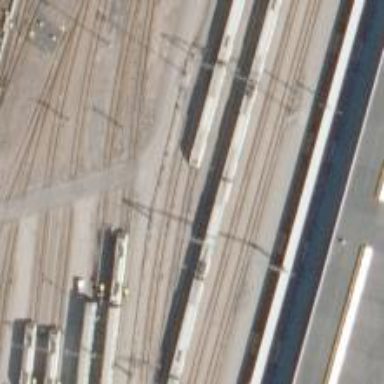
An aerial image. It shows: Railway yard with electrified contact lines.